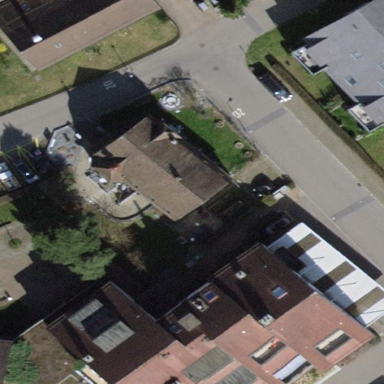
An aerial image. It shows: Residential building used as church.